Question: I have a problem in the installation of Phalcon framework on Ubuntu 12.04 LTS
I followed the instruction listed <URL>
It says that you must add the extension in php.ini
and when I made "locate php.ini" in my terminal, 5 directories had been appeared and I put
the extension which is '"extension=phalcon.so"' in the upper three directories (See the attached picture).

It doesn't work up till now because when I open 'phpinfo()' in the localhost web page, phalcon doesn't appear.
btw I use xampp server
any ideas ?!
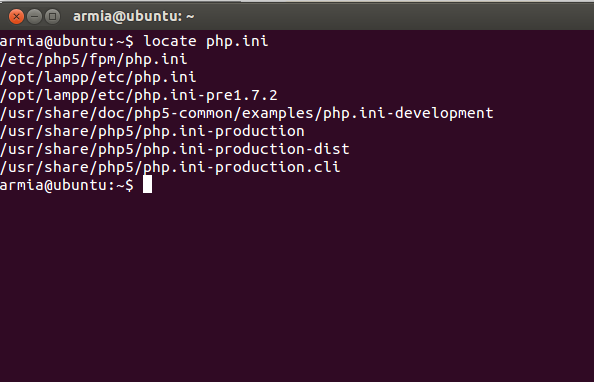
Answer: ### Probably version or configuration difference between your machine's PHP and XAMPP's PHP
If you are trying to use Phalcon with XAMPP, you might have some compilation issues. When compiling Phalcon, the default code uses your machine's php scripts to run the function instead of the XAMPP's php scripts. Then, when you just compile and add the .so to XAMPP, it will try to use an extension built from a different PHP version or configuration. Of course that error only occurs when your Ubuntu PHP version or configuration is different from your XAMPP php version.
So, to correct this add an extra argument on Phalcon compilation as follows:
'''
###Part 1###
$git clone git://github.com/phalcon/cphalcon.git
$cd cphalcon/build
$sudo ./install --with-php-config=/opt/lampp/bin/php-config
'''
We added the argument which will say what php configuration should be used. After running the ./install, you should see in your terminal the message . If that doesnt happen, it means that the pahlcon.so was not generated correctly. If that happens, open the ./install file and replace all occurrence for . There are two occurences, one in line 59 and other in line 63. Also replace the for ./configure --enable-phalcon --with-php-config=/opt/lampp/bin/php-config on line 63. After that run again the command and check if you see the message
After that, continue the process normally:
'''
###Part 2###
$vi /opt/lampp/etc/php.ini
'''
In the open file press key then type then press . that should take you to the 1000 line of the file, around where the are. If not, press down arrow until you find this area. something like this:
'''
##Part 3##
;extension=php_bz2.dll
;extension=php_curl.dll
;extension=php_dba.dll
;extension=php_exif.dll
;extension=php_fileinfo.dll
;extension=php_gd2.dll
;extension=php_gettext.dll
;extension=php_gmp.dll
;extension=php_intl.dll
;extension=php_imap.dll
;extension=php_interbase.dll
;extension=php_ldap.dll
;extension=php_mbstring.dll
;extension=php_ming.dll
;extension=php_mssql.dll
'''
When your cursor is somewhere like that, press for insertion mode and add the line:
'''
##part 4##
extension=phalcon.so
'''
Attention, don't put a before, that means it is a commented line. After that save the file by pressing after that press then . That menas you saved the file.
Then, finally restart your webserver by using the command:
'''
##part 5##
$sudo /opt/lampp/lampp restart
'''
By now, everything is gret to go. Hope it helps!